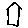
Label: house